Current action and preconditions to check: trajectory_clear

Your task: For each precondition in the list above, predict whether it will hold at this action.

Consider the current scene as observed from the mobile robot's camera, and analyze the predicted future states of all dynamic agents (e.g., people, animals, vehicles, or any moving entities) within the NEXT SECOND.

IMPORTANT: Only answer "very likely" if you are absolutely certain—based on strong, clear evidence—that a dynamic agent will violate the precondition in the predicted future state. Do NOT answer "very likely" for unlikely, ambiguous, or low-probability risks.

Ask yourself for each precondition: Is there a high probability, with clear and convincing evidence, that the predicted future states of any dynamic agent will interfere with the predicted future state of the currently executing action within the NEXT SECOND, causing that precondition to fail?

Assess the risk level based on these predictions. Use "likely" or "very likely" if motions create a clear risk of interference.

Use "neutral" or "improbable" if agents are nearby but their predicted paths are clearly diverging or non-conflicting.

Failure Risk Categories: "very improbable", "improbable", "neutral", "likely", "very likely"

Answer Format: Output ONLY the probability_of_failure value from these categories: "very improbable", "improbable", "neutral", "likely", "very likely"

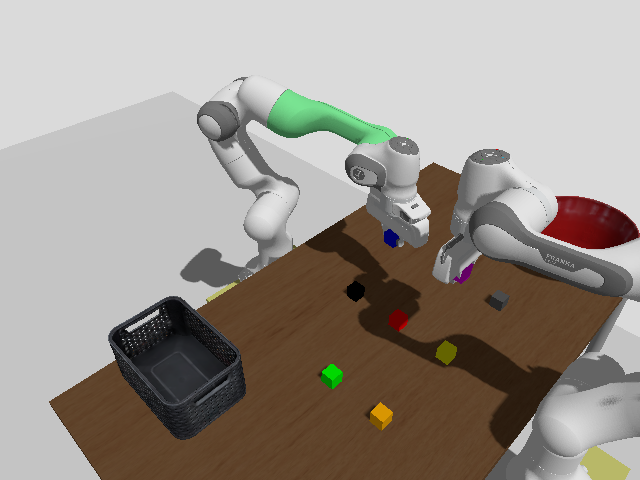

Answer: improbable